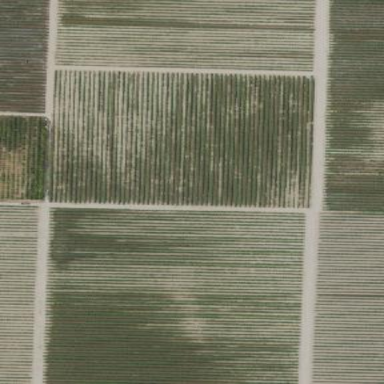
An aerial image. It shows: Vineyard with grape crops.